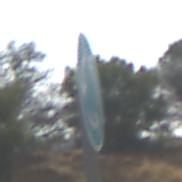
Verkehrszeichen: Kreisverkehr
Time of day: MorningAfternoon
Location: Outdoor (Nature)
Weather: PartlyCloudy
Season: NotSpecified
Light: Natural